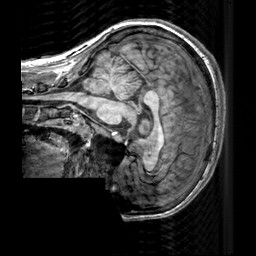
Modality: T1w
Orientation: sagittal
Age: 21
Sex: female
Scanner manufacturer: siemens
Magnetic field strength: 3 T
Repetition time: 2.3 s
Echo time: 0.00303 s